Question: I want to create a coupon using variance of a configurable product.Suppose,i have configurable product(Cp-01),it have three child simple products. Color of product is red,green,blue consequentially. I have create a coupon it will apply when size red and sku is Cp-01 .Please help me
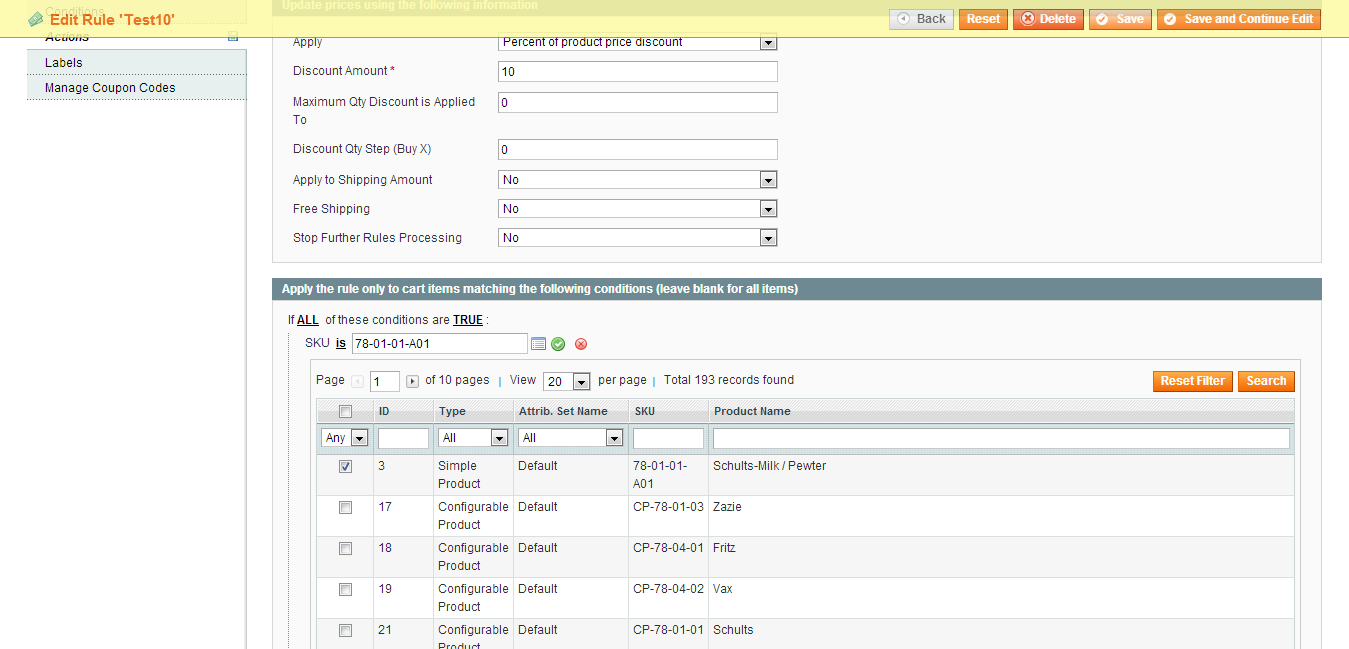
Answer: You can use the SKU of the child product, i.e. the red one in you case.
1. Open the configurable product (Cp-01).
2. Go to Associated Products tab.
3. Check the product ID of the simple product (e.g. 123).
4. Use the SKU which is related to this ID (123) in the coupon.